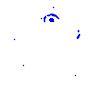
Particle: kaon